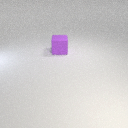
large purple rubber cube